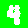
Digit: 4